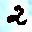
Label: 2